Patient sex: M
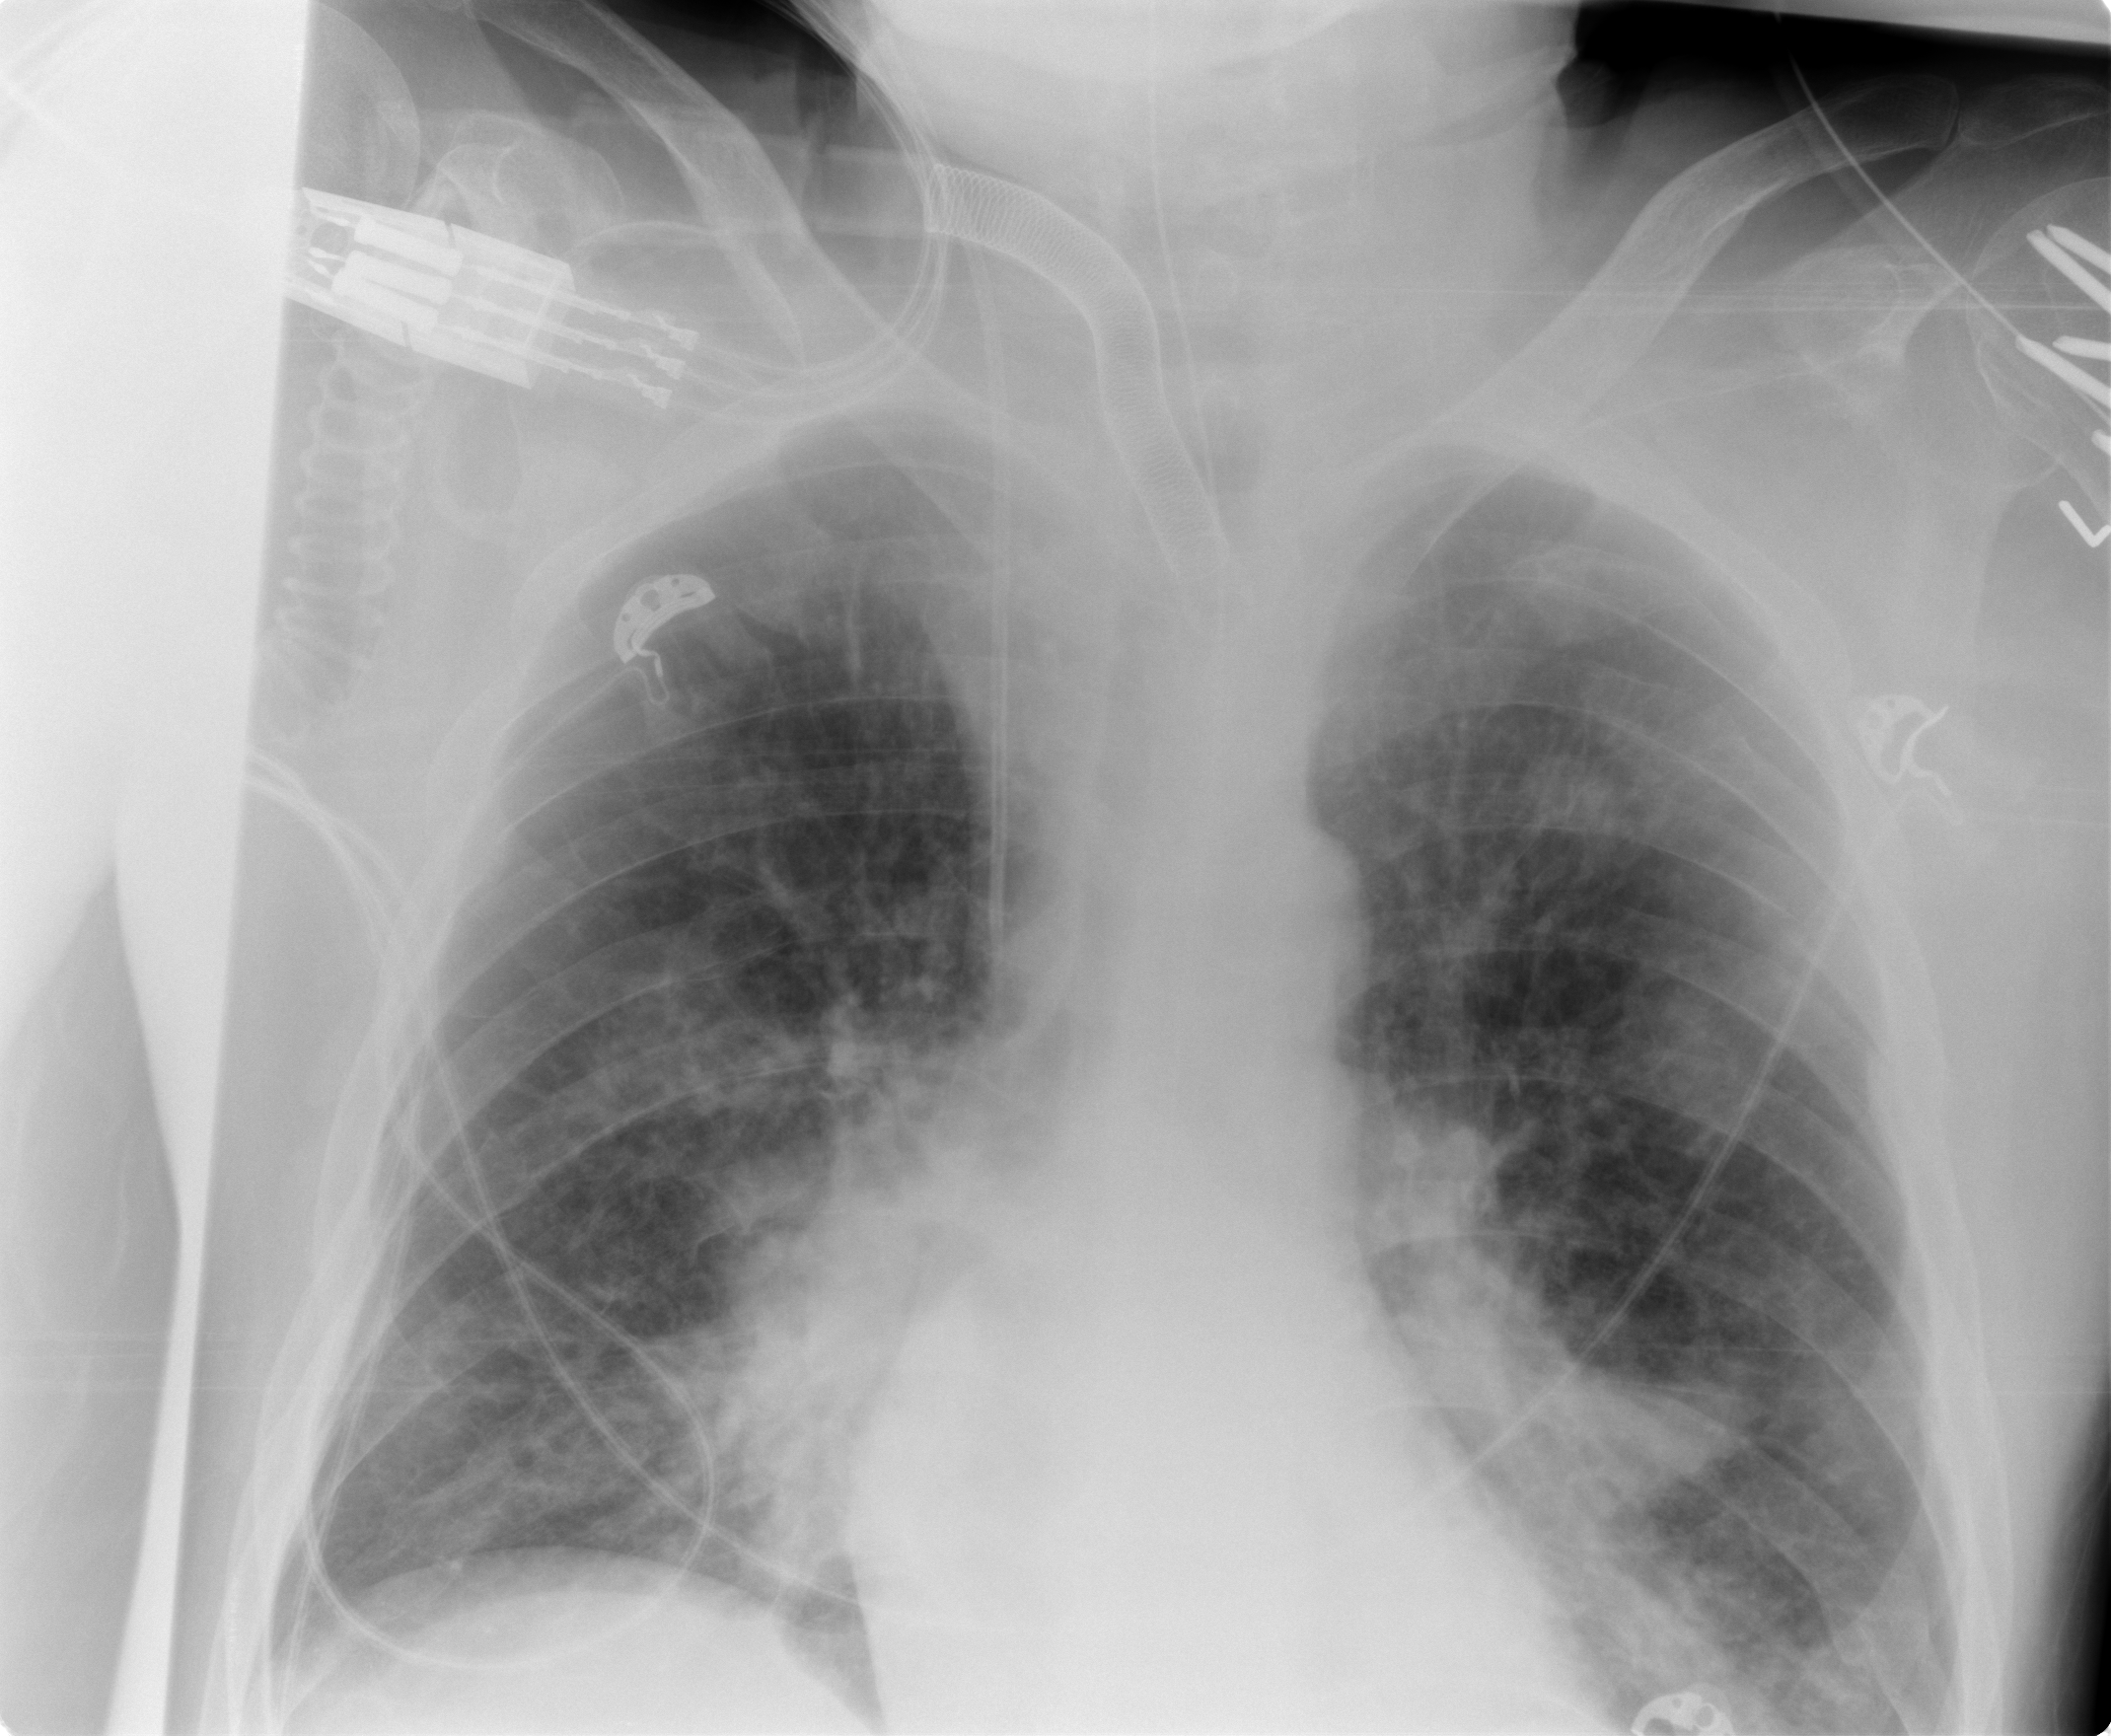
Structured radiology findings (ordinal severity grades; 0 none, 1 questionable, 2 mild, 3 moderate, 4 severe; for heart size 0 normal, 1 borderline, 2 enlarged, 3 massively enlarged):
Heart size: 2
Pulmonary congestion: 3
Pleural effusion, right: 1
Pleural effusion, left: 2
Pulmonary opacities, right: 3
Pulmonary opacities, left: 3
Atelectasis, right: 2
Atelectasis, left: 1